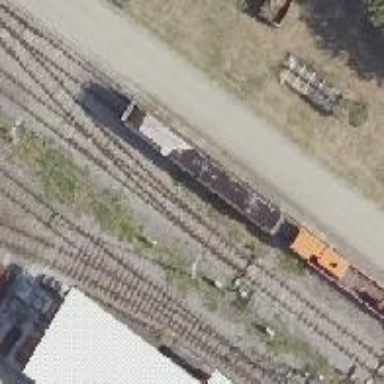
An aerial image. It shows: Yard for service or maintenance purposes.